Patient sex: M
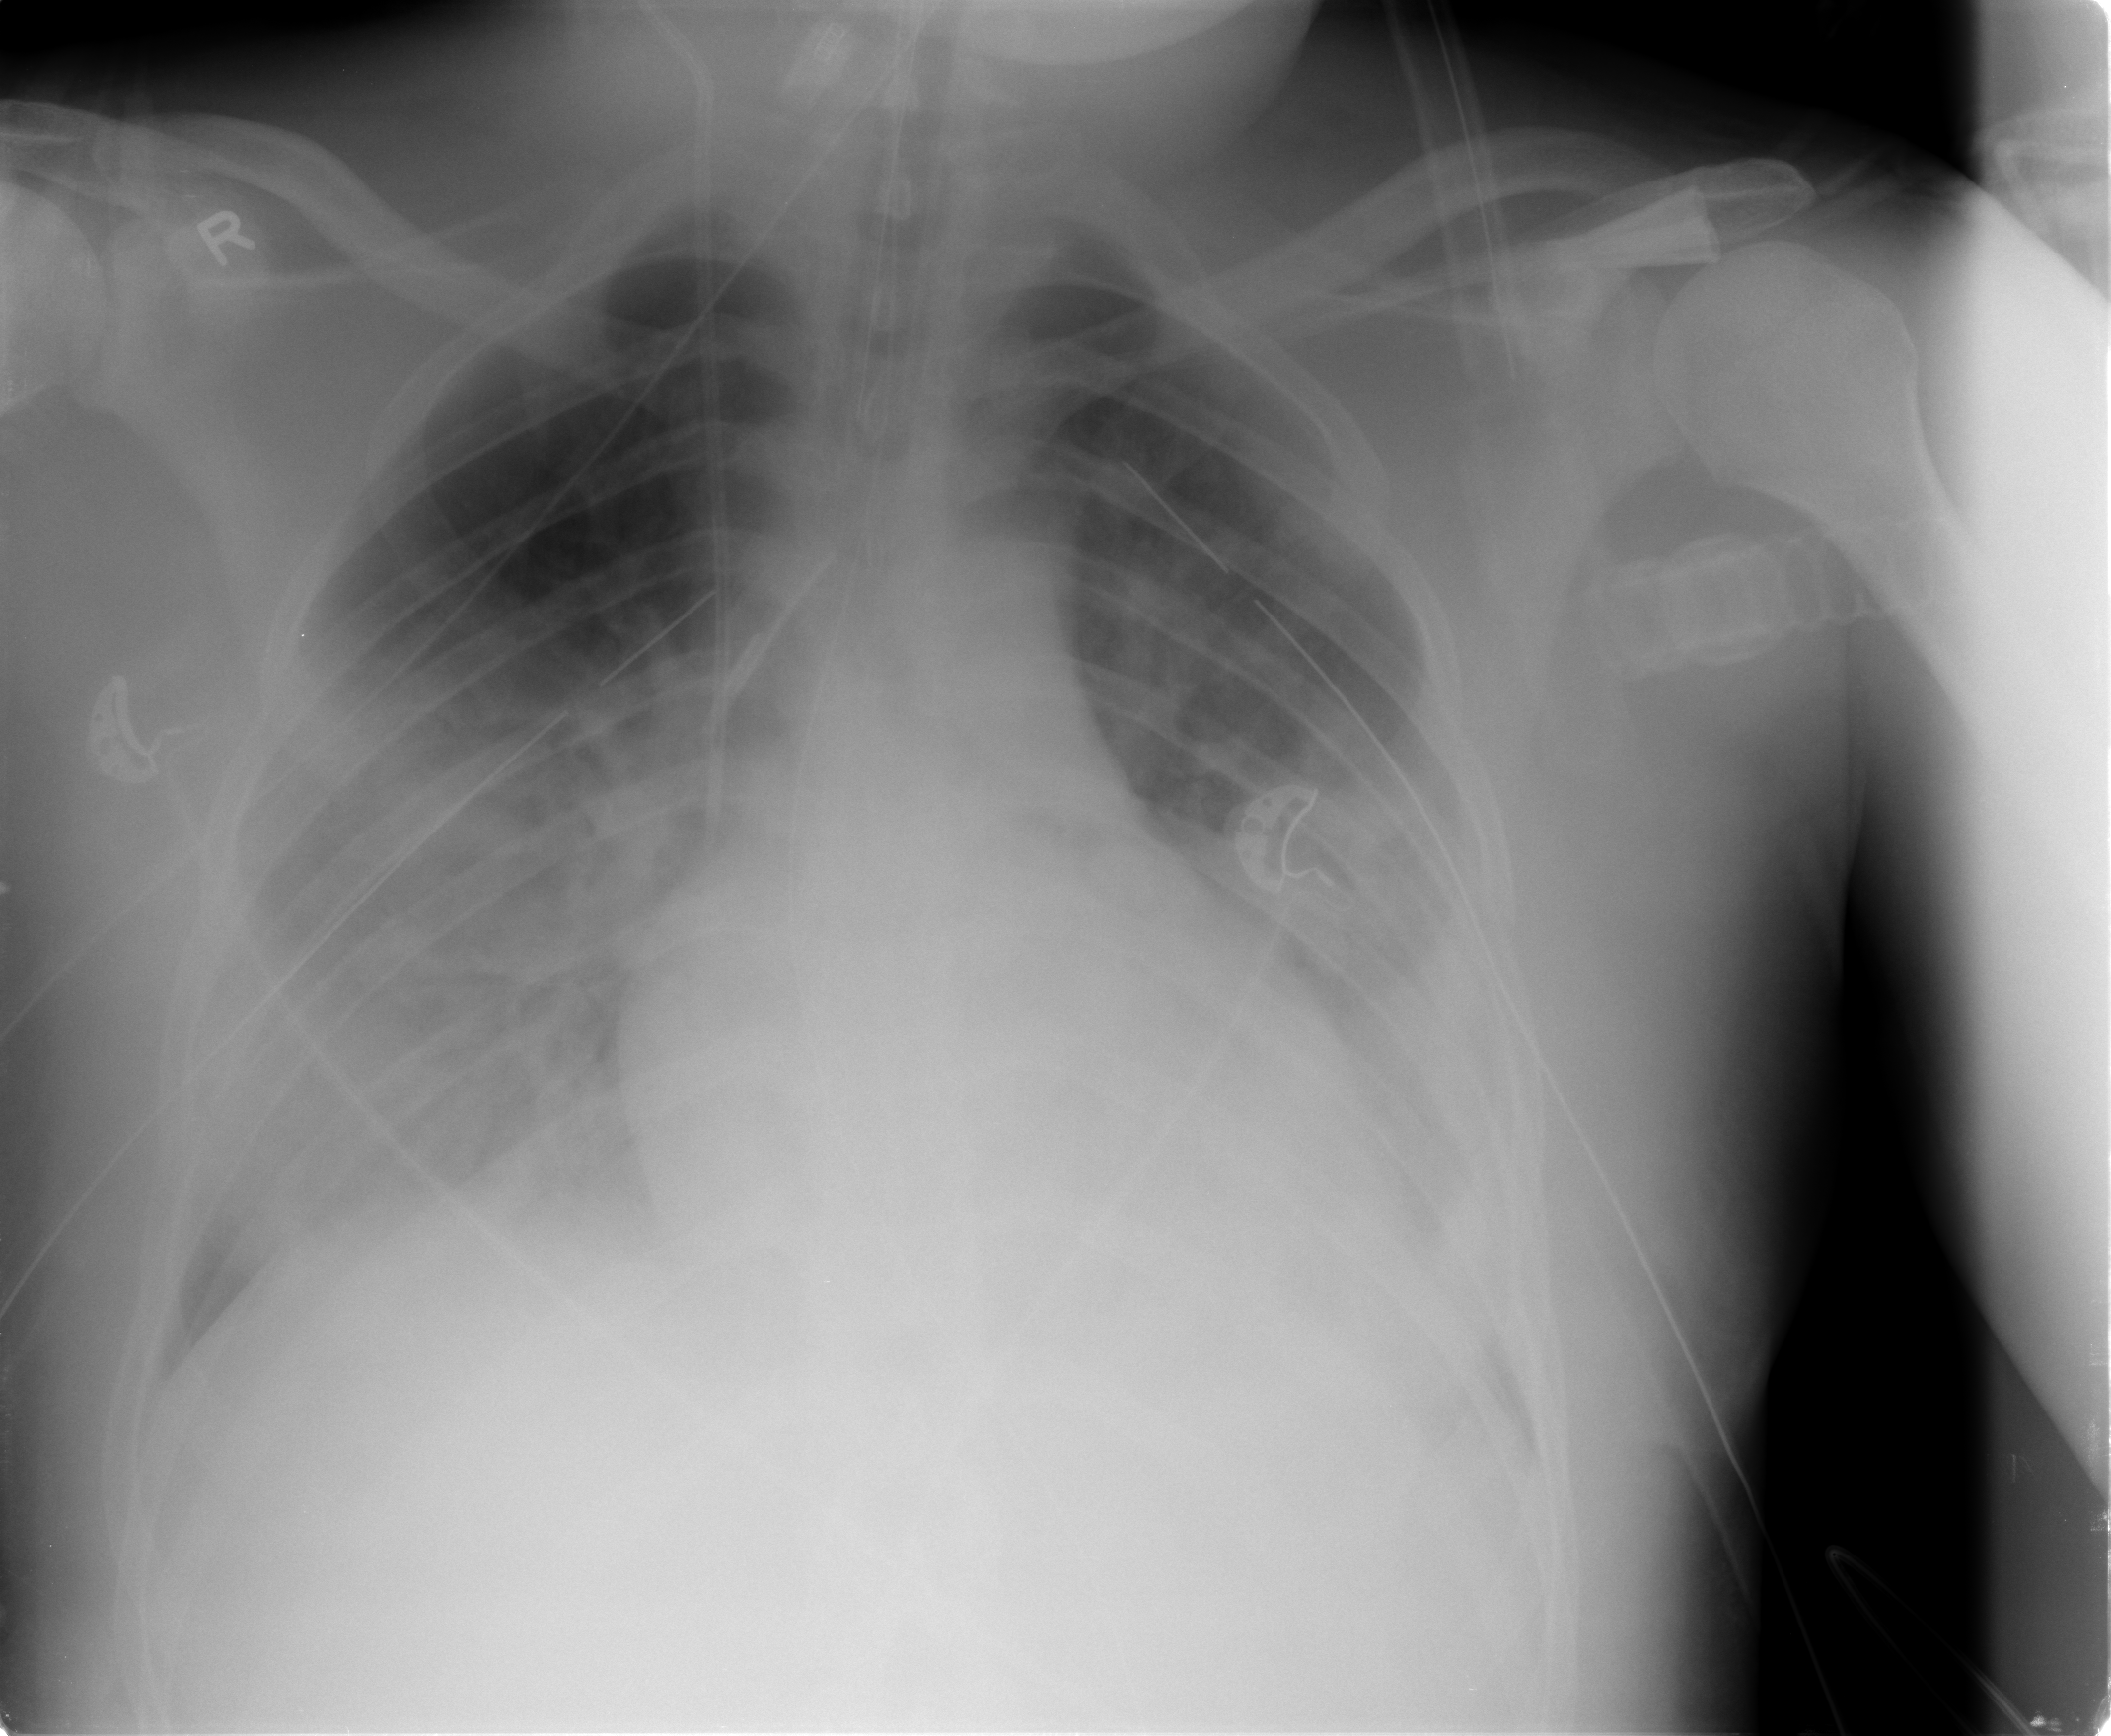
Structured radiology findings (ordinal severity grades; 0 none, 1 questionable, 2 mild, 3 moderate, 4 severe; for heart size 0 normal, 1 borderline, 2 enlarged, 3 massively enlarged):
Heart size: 0
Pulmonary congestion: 0
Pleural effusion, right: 0
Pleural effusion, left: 0
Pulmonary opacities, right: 2
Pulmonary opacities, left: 2
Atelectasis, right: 2
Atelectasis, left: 2